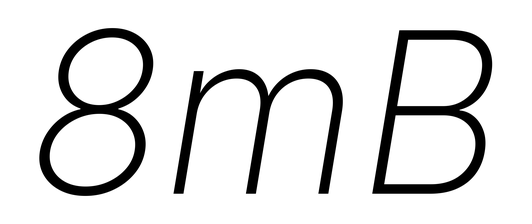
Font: Inter-Italic_ExtraLight_Italic